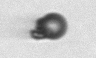
Label: bead